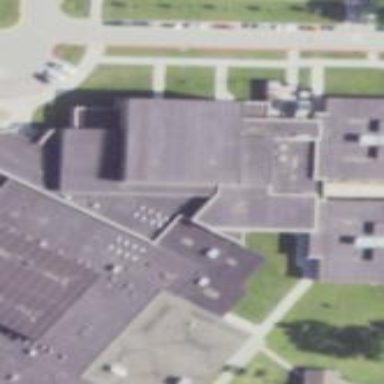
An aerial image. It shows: School building.